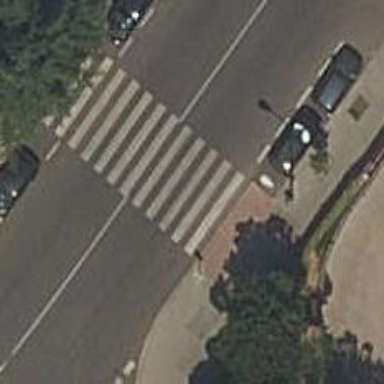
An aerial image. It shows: Pedestrian crossing with zebra markings on the footway.